Aerial crown-view tile of a tropical tree (Barro Colorado Island, Panama), acquired 20240813:
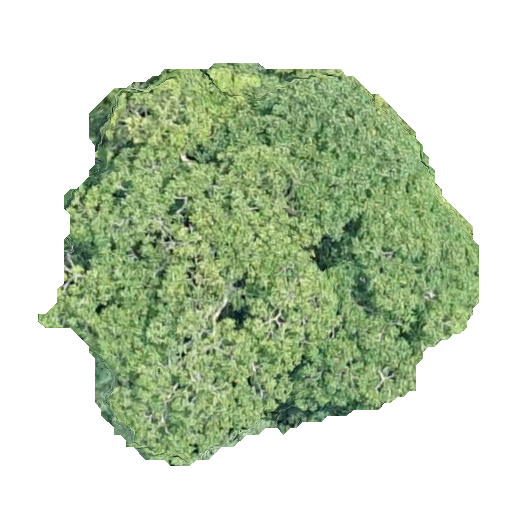
Species: Astronium graveolens
GBIF accepted scientific name: Astronium graveolens
Crown area: 190.353 m²